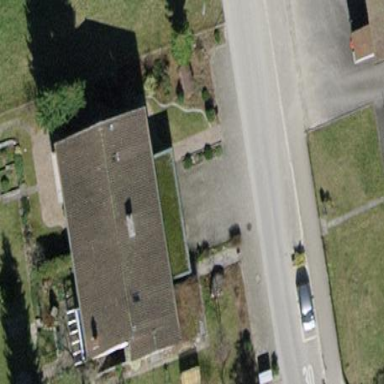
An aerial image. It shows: Semi-detached house.